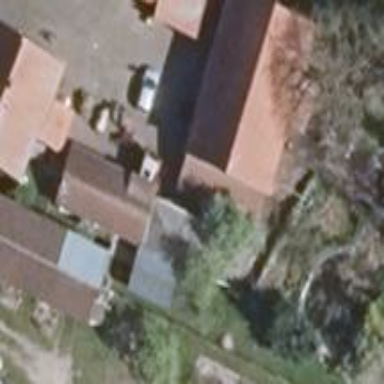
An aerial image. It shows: Building with gabled roof oriented along its length.